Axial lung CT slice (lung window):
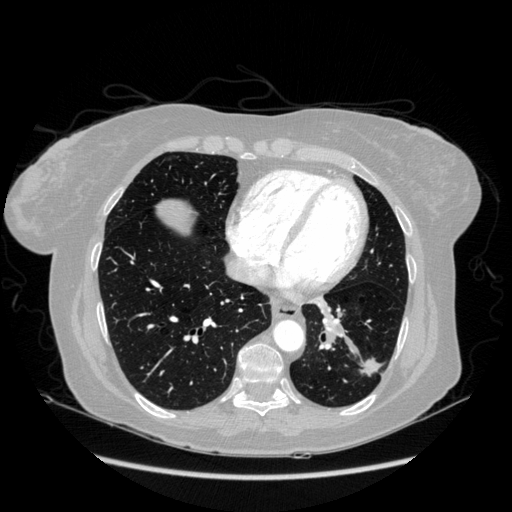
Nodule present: yes
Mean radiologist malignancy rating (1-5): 4.5